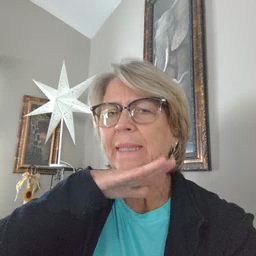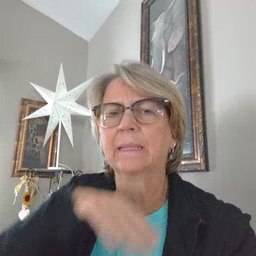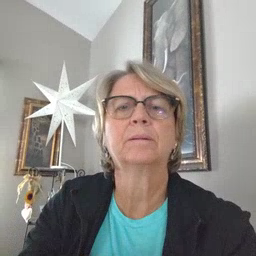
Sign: pig